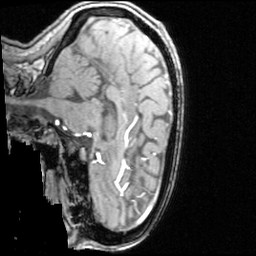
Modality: angio
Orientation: sagittal
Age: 31
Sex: female
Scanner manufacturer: siemens
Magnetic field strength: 3 T
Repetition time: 0.025 s
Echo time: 0.00334 s